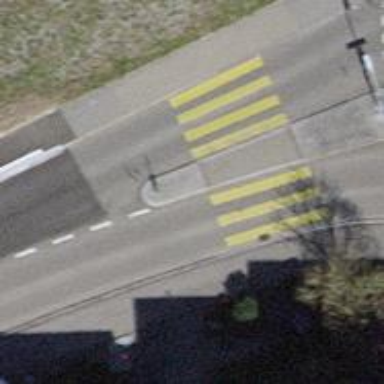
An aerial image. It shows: Uncontrolled zebra crossing on the road.